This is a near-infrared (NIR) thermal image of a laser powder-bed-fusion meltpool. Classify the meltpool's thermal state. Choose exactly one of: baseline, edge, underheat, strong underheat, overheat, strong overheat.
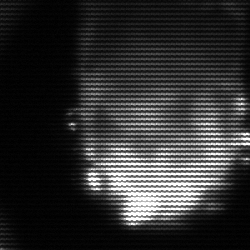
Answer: baseline